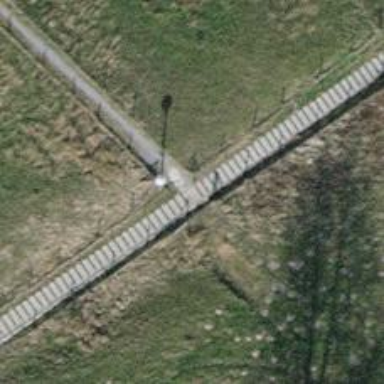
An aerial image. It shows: Set of steps on the road.